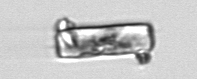
Label: Guinardia_delicatula